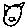
Label: cat